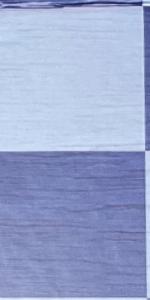
Label: Empty